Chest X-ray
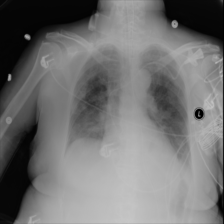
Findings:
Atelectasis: negative
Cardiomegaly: negative
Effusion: negative
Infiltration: negative
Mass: negative
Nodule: negative
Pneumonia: negative
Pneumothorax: negative
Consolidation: negative
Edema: negative
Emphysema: negative
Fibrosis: negative
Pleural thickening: negative
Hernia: negative